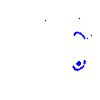
Particle: kaon